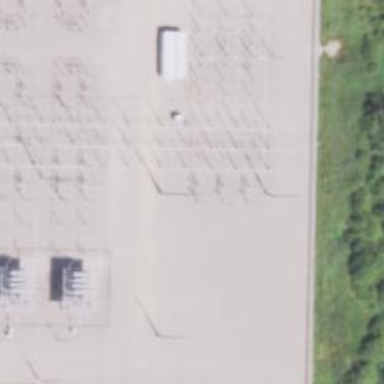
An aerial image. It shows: Switch used for power control.